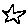
Label: star